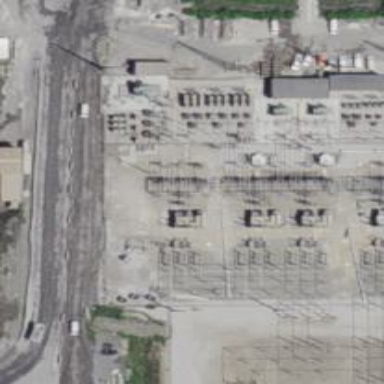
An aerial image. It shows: Switch for power supply.